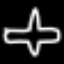
Label: airplane